Question: I am building a Control Chart where the user selects an interrupt date and I would like to place the StripLine immediately that. So, let's say a user selects July 2009 as their interrupt date, I'd like to place the StripLine at June 2009. Based on how I got the image below it looks like I need to use index-based placement. How can I determine where on the chart June 2009 is? The user can also select the start and end dates so it would vary chart to chart.
If it matters the horizontal axis labels are MYYYY but the values are YYYYMM for sorting. In the image below I set the IntervalOffset to 3, not 72009 or 200907.
I have the following chart with (what is right now) a statically positioned vertical strip line.

SSRS is not my strength so please let me know if you need additional information.
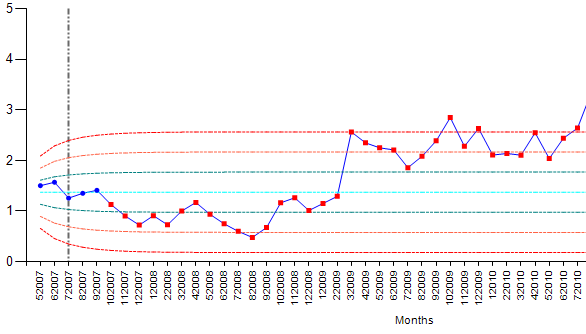
Answer: OK this is pretty specific to my scenario but I figured I'd post the answer in case it can help someone else. Setting the expression for IntervalOffset to the following value worked:
'''
=IIf(
Parameters!StartYear.Value = Parameters!InterruptYear.Value,
CInt(Parameters!InterruptMonth.Value - Parameters!StartMonth.Value),
CInt(
(CInt(Parameters!InterruptYear.Value)*12+CInt(Parameters!InterruptMonth.Value)) -
(CInt(Parameters!StartYear.Value)*12+CInt(Parameters!StartMonth.Value))
)
)
'''